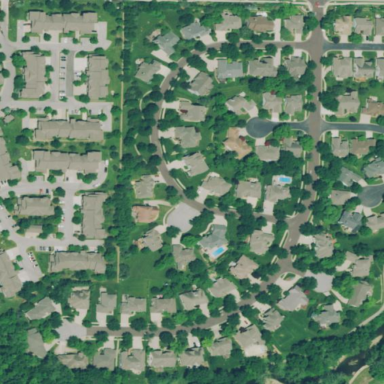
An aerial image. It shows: This residential area consists of single-family homes.